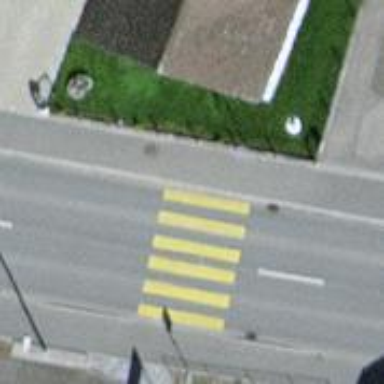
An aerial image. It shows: Marked zebra crossing on the road. The crossing is indicated by zebra markings.